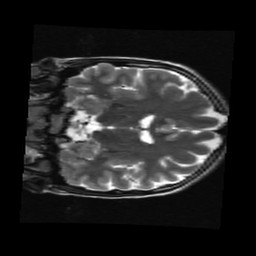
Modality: T2w
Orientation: coronal
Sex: female
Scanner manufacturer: ge
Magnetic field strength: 3 T
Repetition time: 5 s
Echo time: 0.101 s